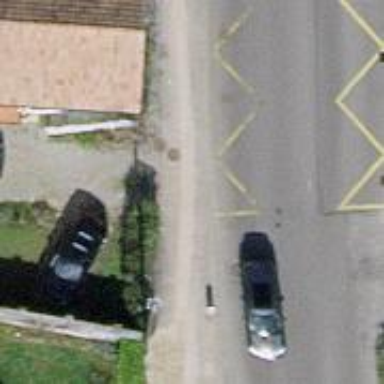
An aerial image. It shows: Asphalt sidewalk leading to platform for public transport.